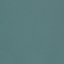
Label: SeaLake